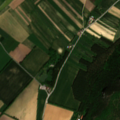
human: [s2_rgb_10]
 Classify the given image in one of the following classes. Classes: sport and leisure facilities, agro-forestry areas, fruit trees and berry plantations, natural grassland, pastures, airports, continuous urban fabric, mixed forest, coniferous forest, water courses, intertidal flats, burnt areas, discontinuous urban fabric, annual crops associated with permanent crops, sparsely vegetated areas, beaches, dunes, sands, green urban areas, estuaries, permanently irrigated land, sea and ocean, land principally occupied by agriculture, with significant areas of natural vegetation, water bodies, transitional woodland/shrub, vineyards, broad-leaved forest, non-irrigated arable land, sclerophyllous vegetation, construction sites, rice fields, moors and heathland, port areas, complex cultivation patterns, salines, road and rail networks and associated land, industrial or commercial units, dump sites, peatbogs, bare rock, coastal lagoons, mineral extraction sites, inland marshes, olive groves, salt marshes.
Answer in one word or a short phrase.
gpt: non-irrigated arable land, complex cultivation patterns, coniferous forest, mixed forest